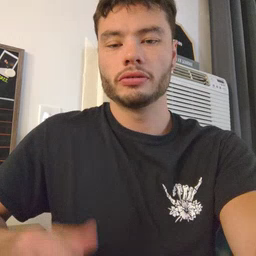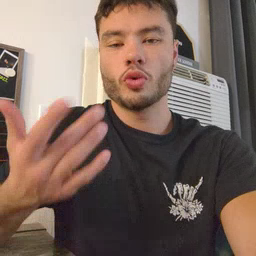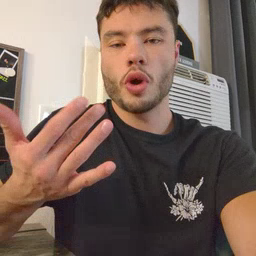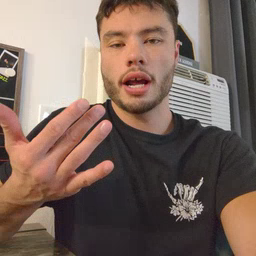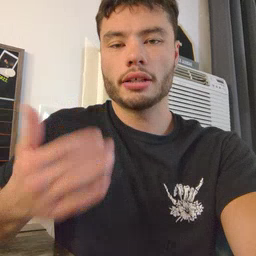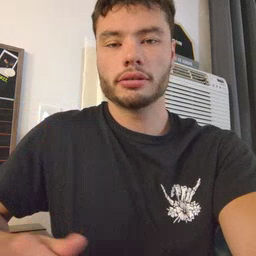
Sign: wait